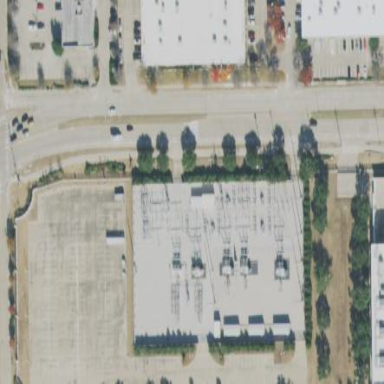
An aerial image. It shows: Outdoor distribution power substation.